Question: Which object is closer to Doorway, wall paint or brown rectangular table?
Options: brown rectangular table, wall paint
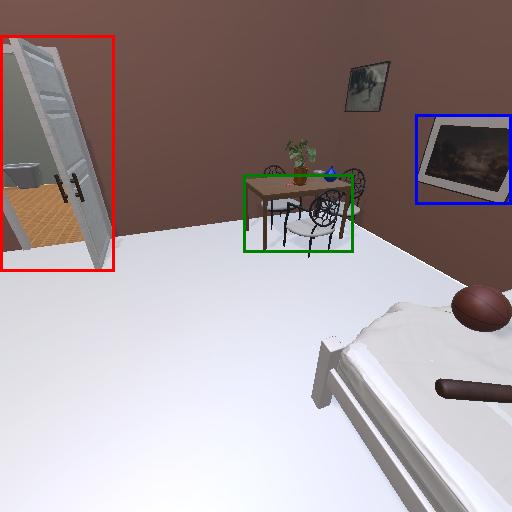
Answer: brown rectangular table